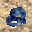
Label: 2